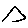
Label: triangle